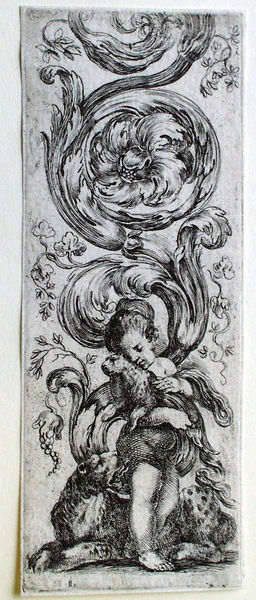
Titel: Ornamenti o grottesche
Künstler: Stefano della Bella
Standort: Karlsruhe
Institution: Staatliche Kunsthalle Karlsruhe
Schlagwörter: blätter, dunkel, fuß, hand, himmel, kopf, laub, mann, nackt, schatten, schlaf, vogel, weiß, mädchen, sitzen, ausschnitt, bewegung, blume, blumen, frau, frisur, geschwungen, grau, haar, hell, kleid, licht, nase, schmuck, schwarz, skizze, zeichnung, blick, blüte, blüten, hund, tier, tiere, malerei, muster, ornament, jung, arm, arme, band, barock, federn, gesicht, halten, knoten, mensch, stein, trauer, hände, natur, zweige, auge, haare, sitzend, stoff, kind, blatt, girlande, pflanze, pflanzen, renaissance, rokoko, kreis, rund, engel, früchte, hamster, hase, putto, ranken, trauben, beine, bein, dutt, magd, welle, liebe, papier, umarmung, schlafen, studie, formen, grafik, graphik, baby, füsse, grisaille, wein, bordüre, tapete, detail, schmal, dekor, floral, ornamente, verzierung, muse, streifen, liegend, zehen, hoch, foto, umarmen, katze, barfuss, tusche, lamm, knabe, buch, rechteck, kohle, zweig, schönheit, traum, wirbel, ästhetik, druck, druckgraphik, schwarz weiss, druckgrafik, schraffur, jugenstil, radierung, stich, seite, gefahr, illustration, buchstabe, schraffiert, entwurf, tinte, ranke, kleinkind, schmusen, streicheln, fries, schnörkel, geflügel, lesezeichen, weintrauben, voluten, hirsch, reh, rosette, jesus, romantisch, verschlungen, kund, rechteckig, weinlaub, löwe, volute, blumenranken, traube, weinblätter, weintraube, schnecken, reben, ornamentik, eule, süß, träumen, miniatur, verspielt, spiralen, spirale, verzierungen, zierleiste, längs, schlingen, leopard, raubkatze, mächen, mäander, weinranke, zahn, groteske, schopf, junges, akanthus, arabeske, rocaille, zeicnung, tiger, vertikal, teichnung, länglich, liebkosen, raubtier, panther, freske, elch, nager, biber, gepard, jaguar, träume, erdbeere, rankenwerk, eichhörnchen, leoparden, arabesquen, dunkkel, wandzeichnung, arabesque, gewamd, drücken, tabete, merkwürdig, acanthus, guirlanden, rokoko#, kaninchne, guirlande, koryntisch, #haare, murmeltier, rankenband, #kind, kleiun, kratt, verzir, mädchen mit tier